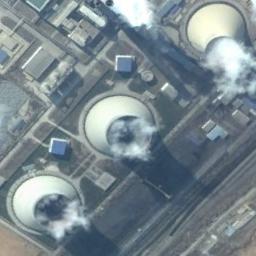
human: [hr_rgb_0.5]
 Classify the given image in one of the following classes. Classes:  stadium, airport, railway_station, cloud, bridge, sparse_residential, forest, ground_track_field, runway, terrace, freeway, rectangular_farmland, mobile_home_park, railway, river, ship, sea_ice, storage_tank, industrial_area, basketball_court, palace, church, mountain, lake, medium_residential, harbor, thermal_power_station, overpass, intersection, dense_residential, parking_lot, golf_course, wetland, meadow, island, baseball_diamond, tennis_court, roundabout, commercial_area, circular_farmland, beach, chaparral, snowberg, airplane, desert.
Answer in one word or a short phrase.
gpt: thermal_power_station